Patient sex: F
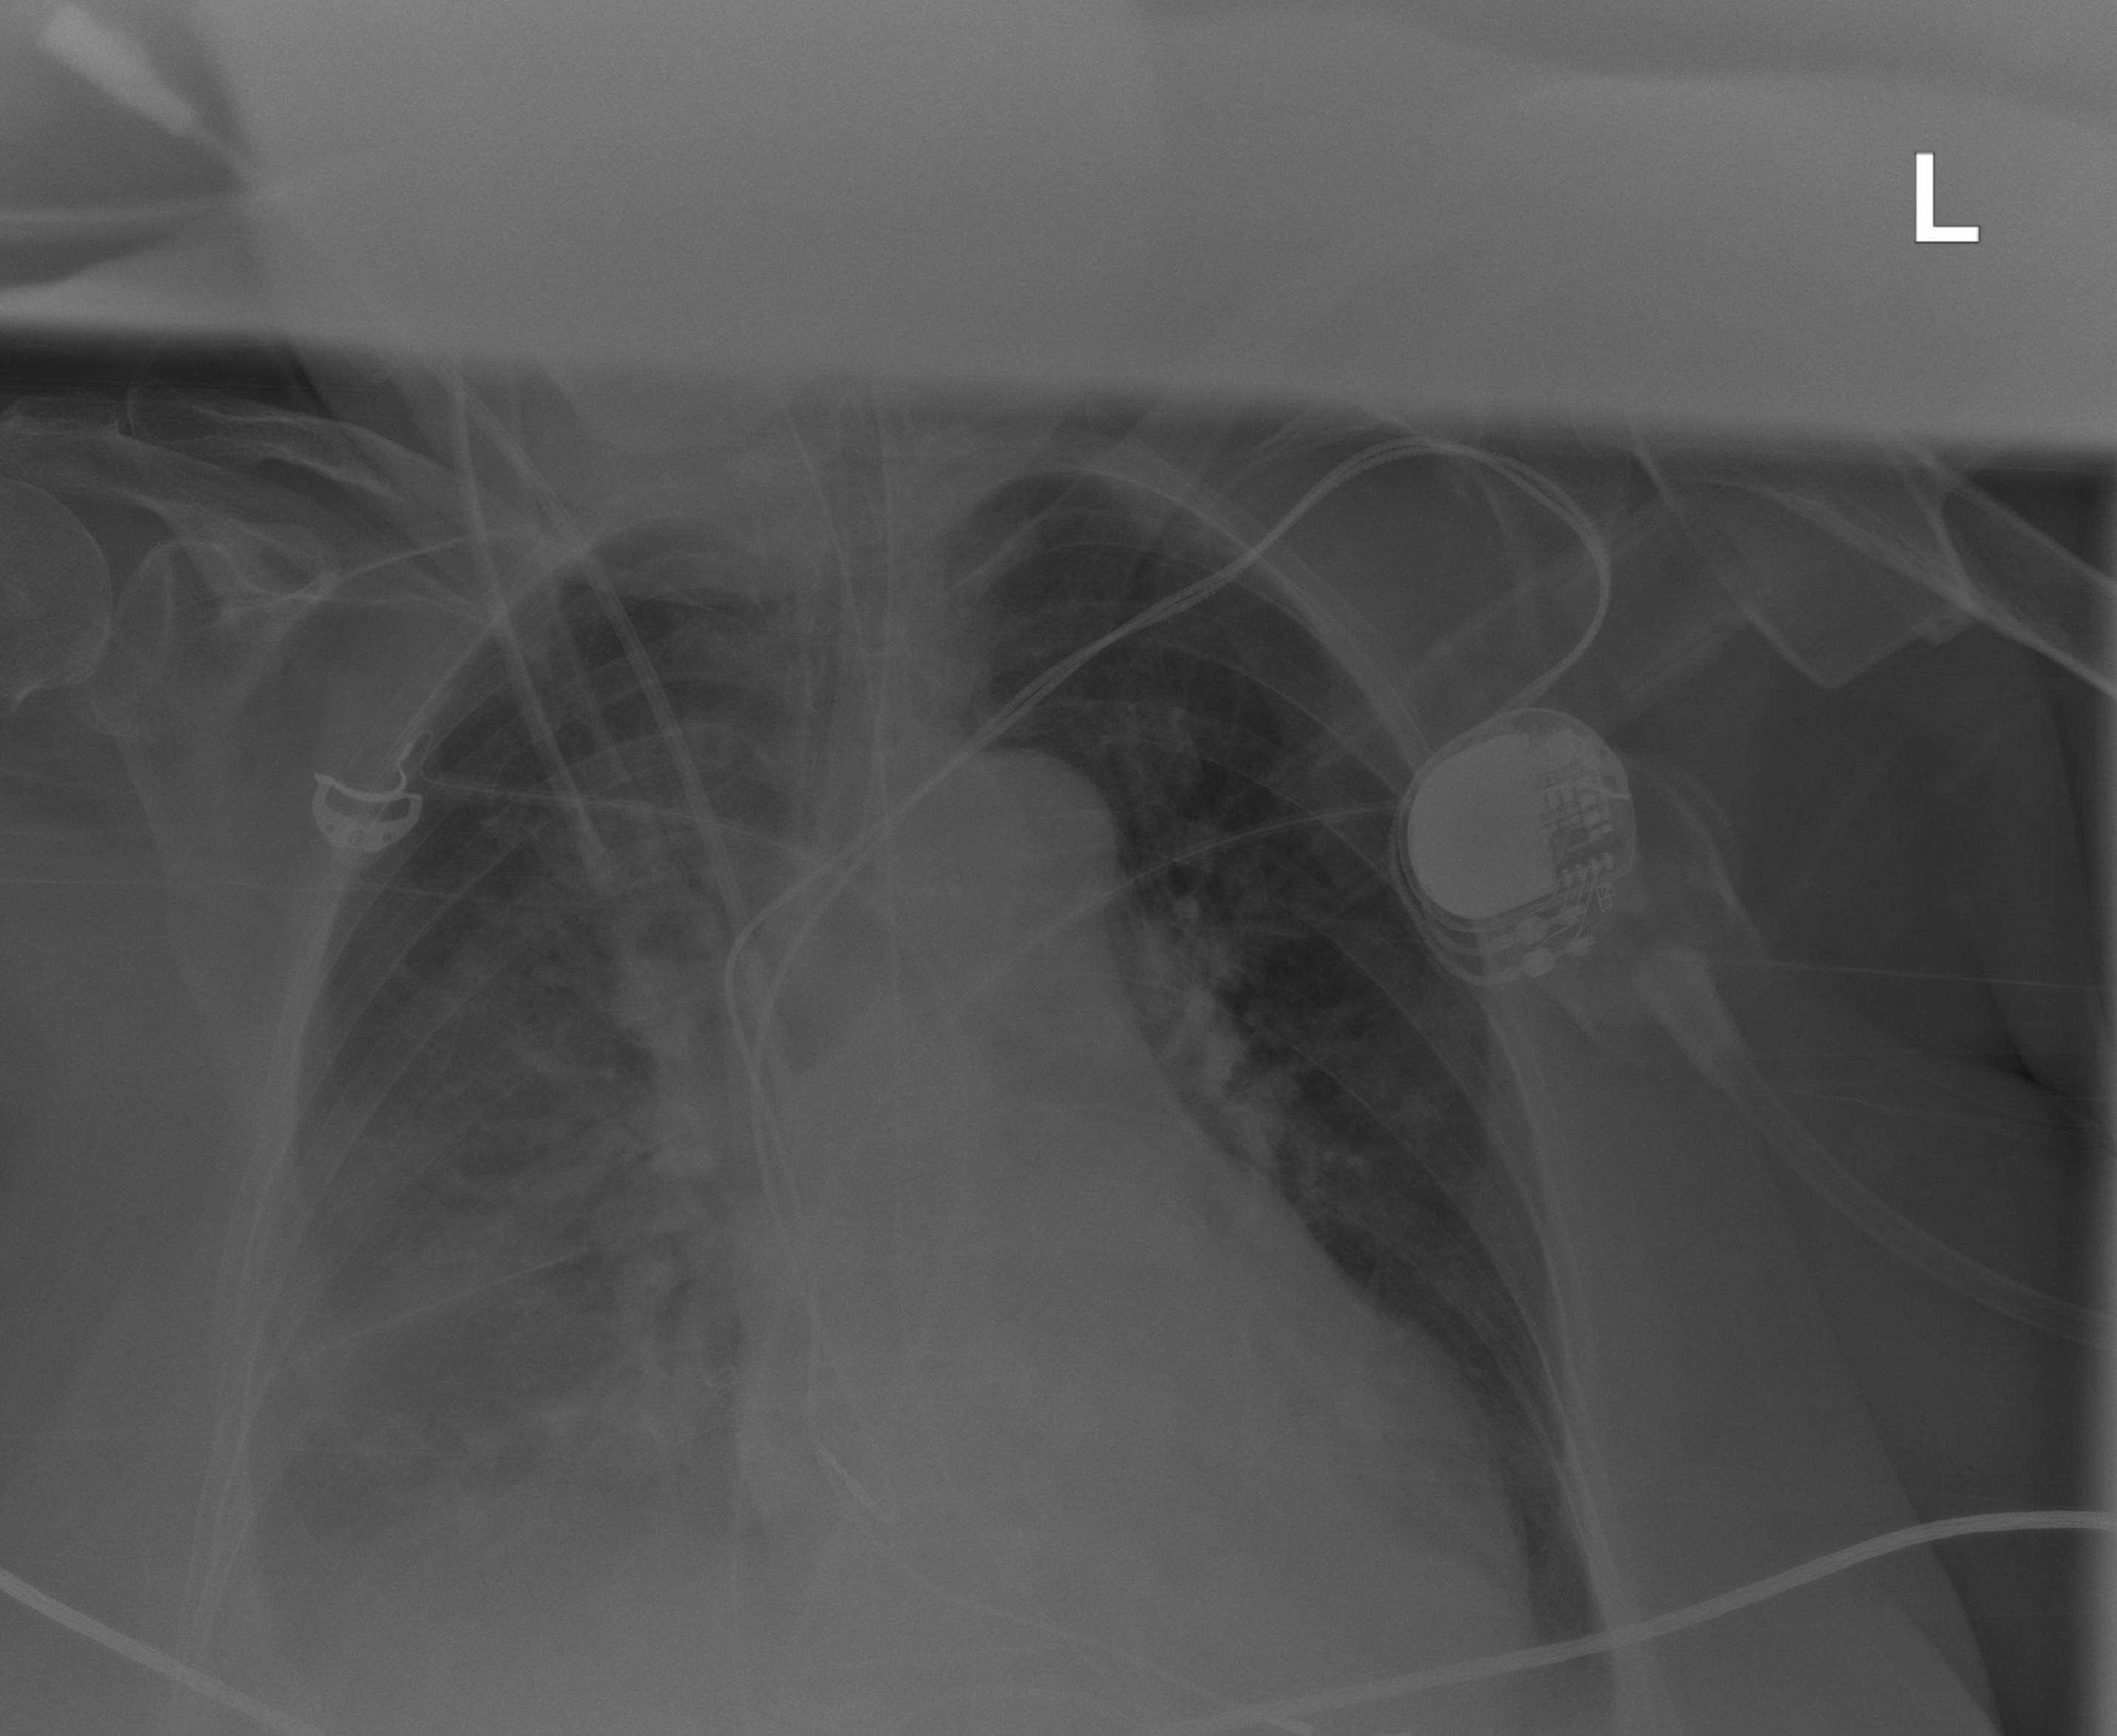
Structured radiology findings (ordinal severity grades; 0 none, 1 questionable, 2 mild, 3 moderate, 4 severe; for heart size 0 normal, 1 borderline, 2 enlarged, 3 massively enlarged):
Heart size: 2
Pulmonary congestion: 1
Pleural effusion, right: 2
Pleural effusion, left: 0
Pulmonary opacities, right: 2
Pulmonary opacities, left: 0
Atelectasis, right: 2
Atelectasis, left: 0